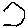
Label: hexagon